Question: I have searched far and wide for this but I cannot seem to find it. Is there any way to execute a 'Lua' script via double clicking it (to execute it in 'Lua (Command Line)') and keep it open after execution?
For example:
'''
print("Hello World")
'''
This code compiles and runs, however if I double click on 'hello.lua'it runs and closes immediately without leaving my text on screen. I want something more like this, but without having to go to 'Command Prompt', changing directory a bunch of times, typing 'lua file.lua', etc.:

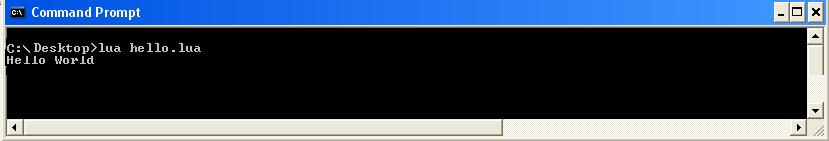
Answer: The easiest way would be to just add a 'pause' at the end of your script:
'''
print 'Hello World'
os.execute 'pause'
'''